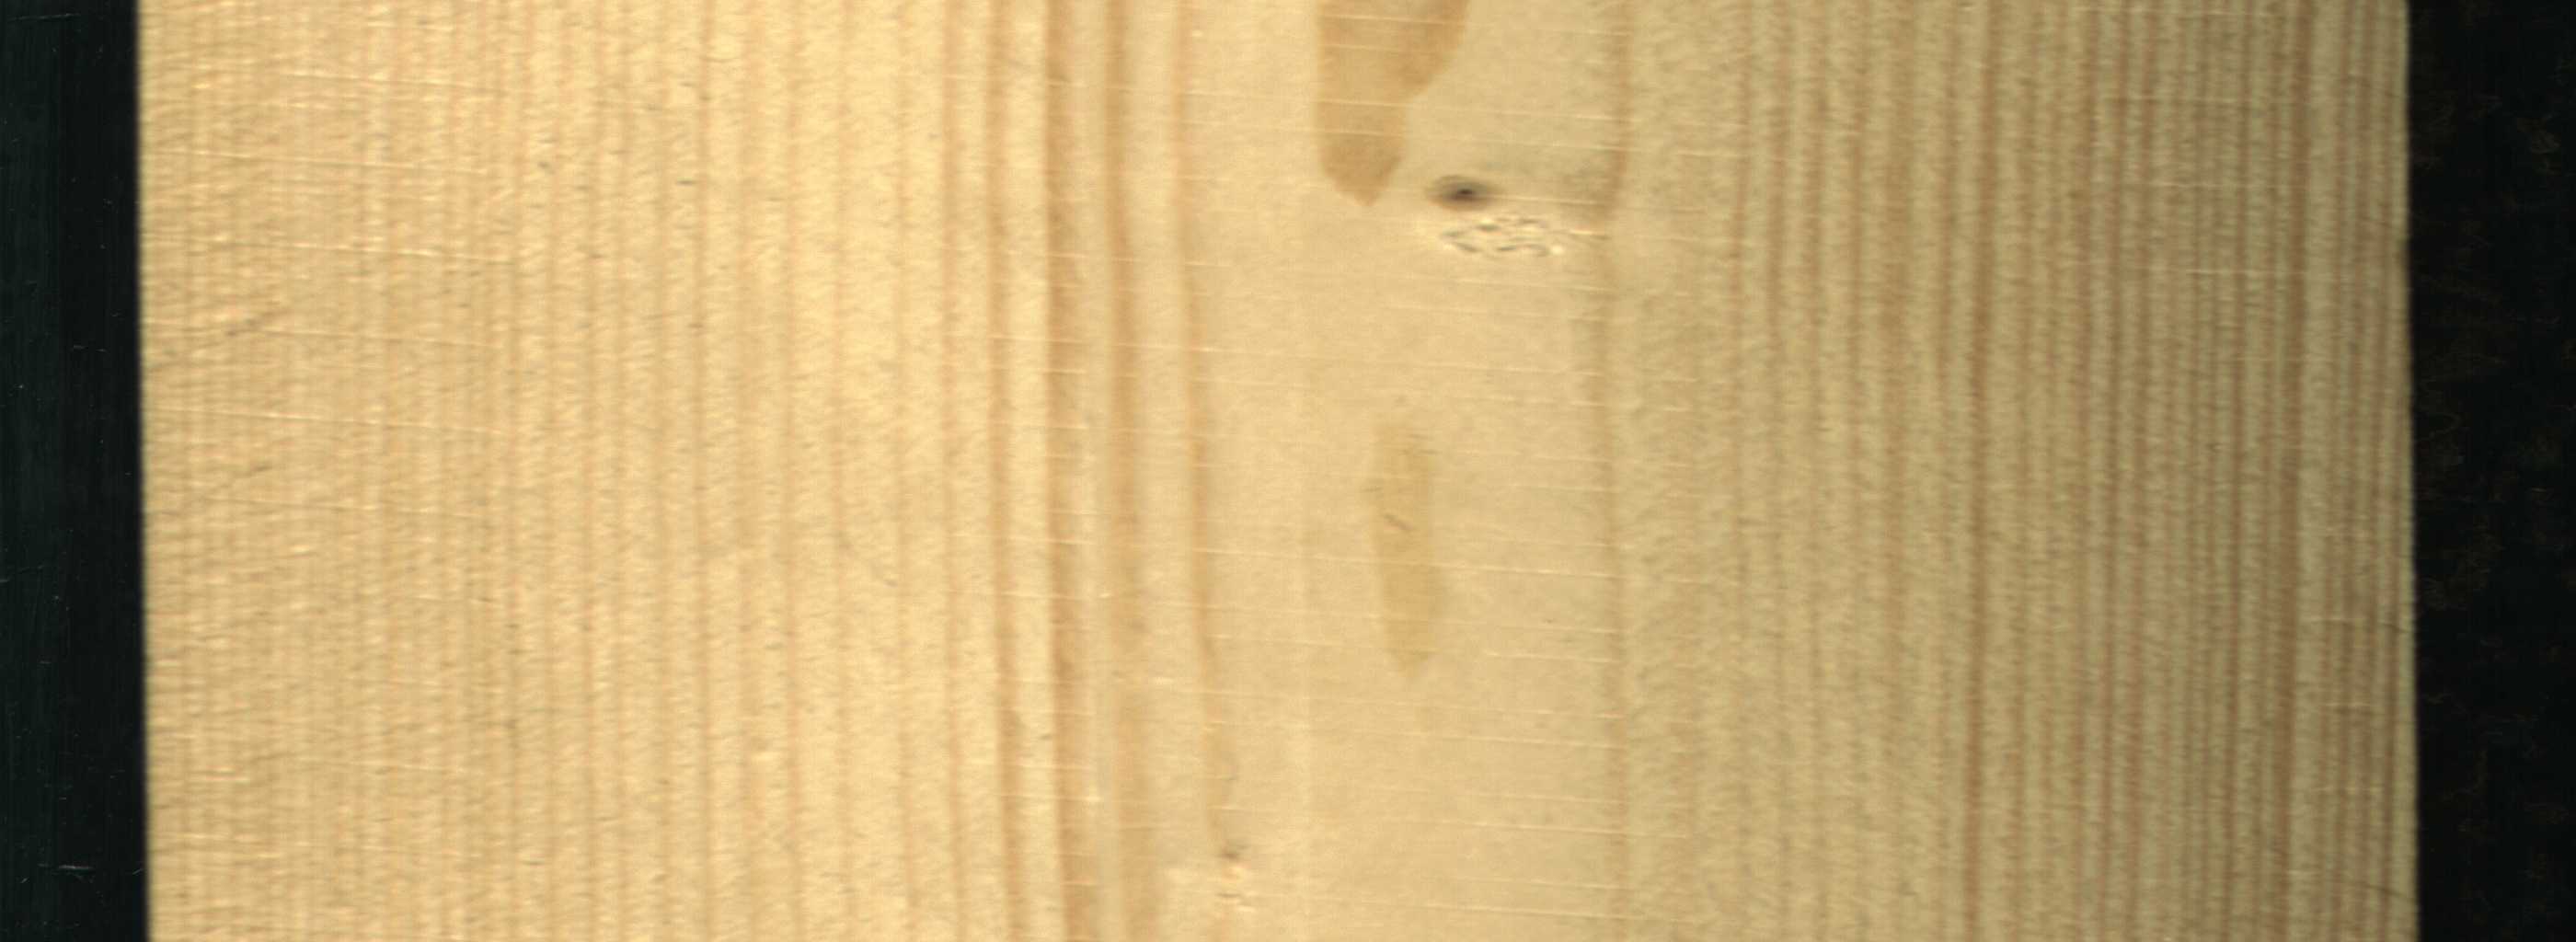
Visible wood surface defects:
Live_Knot